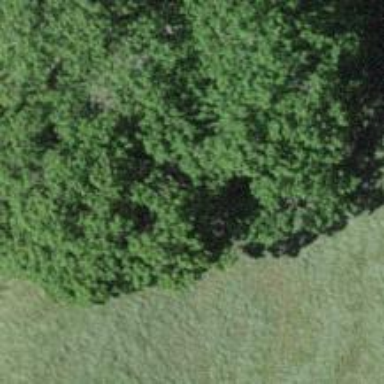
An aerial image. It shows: Deciduous tree in agricultural area.